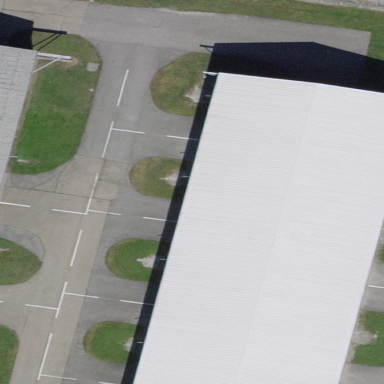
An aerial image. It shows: Building that is hangar at the airport.